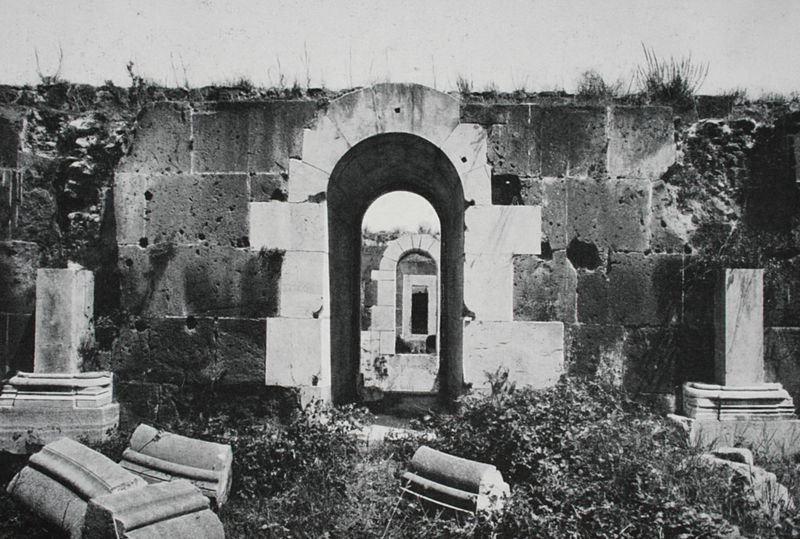
Titel: Rechter Turm, Blick gegen die Eingangswand des Obergeschosses
Künstler: Liphantes
Standort: Capua
Institution: Brückentoranlage
Schlagwörter: blätter, dunkel, himmel, laub, schatten, weiß, grau, hell, licht, marmor, pfeiler, schwarz, säule, säulen, tür, dach, gebäude, gras, wiese, alt, wand, architektur, sockel, stein, steine, erde, gräser, natur, strauch, busch, büsche, gebüsch, sonne, sträucher, blatt, pflanzen, rund, ranken, ansicht, bogen, italien, perspektive, türen, leer, verlassen, mauer, ziegel, hof, material, rundbogen, zerstörung, essen, durchgang, tor, foto, fotografie, photographie, bögen, verfall, eingang, gang, zugang, reste, ruine, antike, durchblick, kloster, torbogen, mauerwerk, schwarz weiss, loch, ruinen, flur, rom, photo, gemäuer, portal, tore, kaputt, gesims, bewachsen, quader, mauern, antik, griechisch, unkraut, griechenland, zerstört, aussen, ausgang, tempel, basis, block, türkei, bau, zerbrochen, tunnel, römisch, tonne, photografie, romanisch, basen, schwrzweiß, durchgänge, steinblöcke, fragmente, spolien, archtiektur, blöcke, überreste, fluch, wuchern, gewandung, anuli, einang, quder, bruchstücke, kein dach, bewwuchs, runinen, zusammengefallen, baumfreund, liasaki, lcher, weisse steine, weißes tor, durchagng